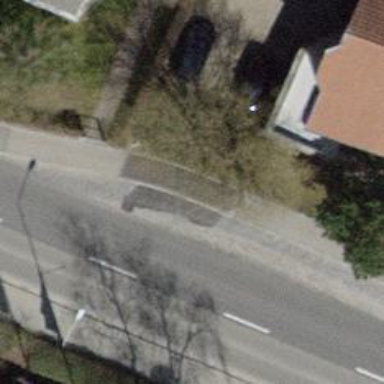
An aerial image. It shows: Bus stop with platform for public transport.